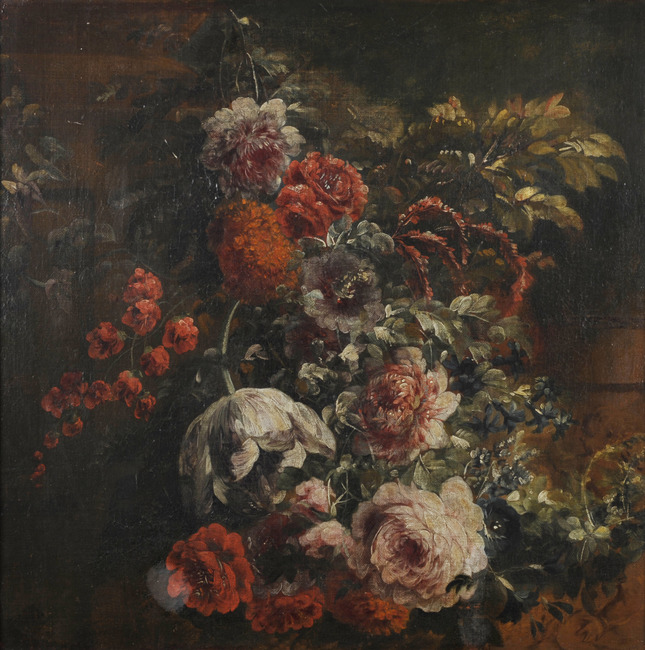
Title: Flower Still-life
Artist: Jean Baptiste Morel Bron: Fred G. Meijer (2012-06)
Earliest date: 1677
Latest date: 1732
Genre: painting
Iconography: Still Life
Keywords: flower piece, bas-relief, balustrade, rose, tulip, anemone, shoe-back plant, leaf green